Question: the popup window is only happening if I use the Fire Fox browser otherwise, is there a way to fix this problem? I have to enter userid/password every time the i use FF as my browser.
currently, I am entering every time i run my test which is very painful but looking to make it more automated....
I have goggled and found two links <URL> but no avail

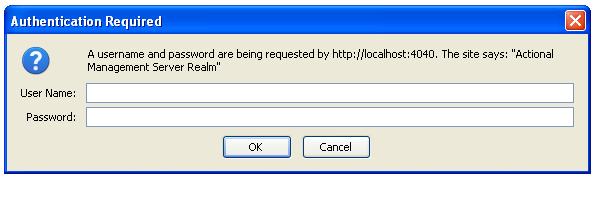
Answer: After spending hours reading I finally found the solution which works pretty well and I hope this will help others too. - Enjoy!!
First - follow this steps:
'''
1) Open the FireFox browser
2) Type the following 'about:config'
3) Look for 'network.http.phishy-userpass-length' if you don't find then create a new Integer key
Create a new Integer key (right-click->New->Integer): 'network.http.phishy-userpass-length' with value '255'
'''
Second: You need to create a Firefox driver with the following:
'''
FirefoxProfile profile = new FirefoxProfile();
profile.SetPreference("network.http.phishy-userpass-length", 255);
profile.SetPreference("network.automatic-ntlm-auth.trusted-uris", "YOUR HOST ADDRESS HERE");
_driver = new FirefoxDriver(profile);
'''
let me know if you have any questions.